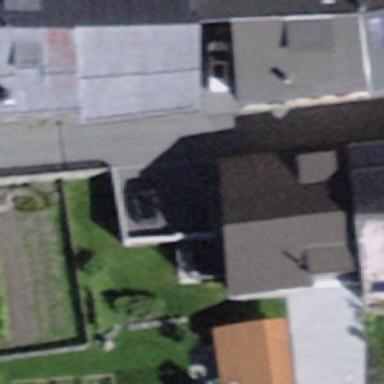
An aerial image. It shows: Barn with gabled roof oriented across.